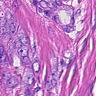
Metastatic tissue present: yes